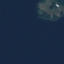
Label: SeaLake